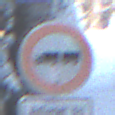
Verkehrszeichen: VerbotLastkraftwagenMitAnhaenger
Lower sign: SonstigeFahrzeugePersonengruppenFrei3
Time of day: MorningAfternoon
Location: Outdoor (Nature)
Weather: Clear
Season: Winter
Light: Natural